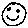
Label: smiley face